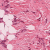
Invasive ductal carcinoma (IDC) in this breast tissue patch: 1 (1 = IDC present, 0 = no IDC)